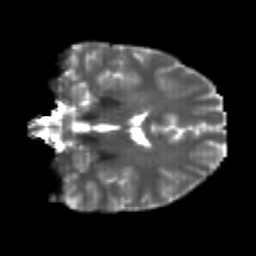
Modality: T2w
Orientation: coronal
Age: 21
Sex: male
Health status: healthy
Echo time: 0.074 s